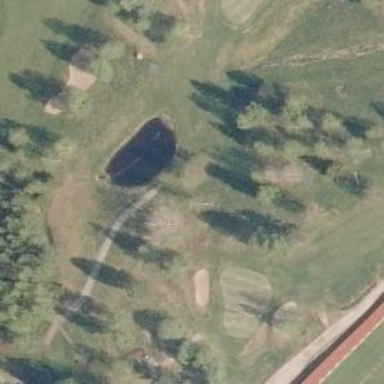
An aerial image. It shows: Asphalt path that serves as road and golf path.